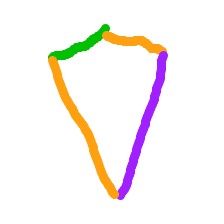
Shape: kite